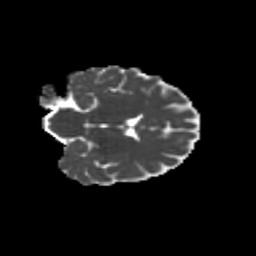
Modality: MD
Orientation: coronal
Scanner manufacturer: siemens
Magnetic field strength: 3 T
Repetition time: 9.2 s
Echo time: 0.084 s